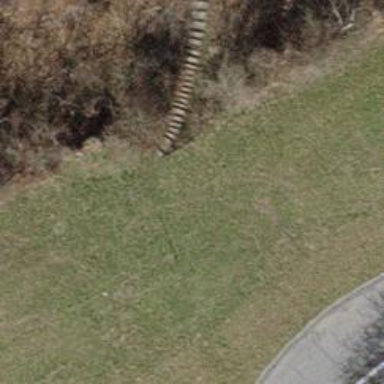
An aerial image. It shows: Set of dirt steps.